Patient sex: M
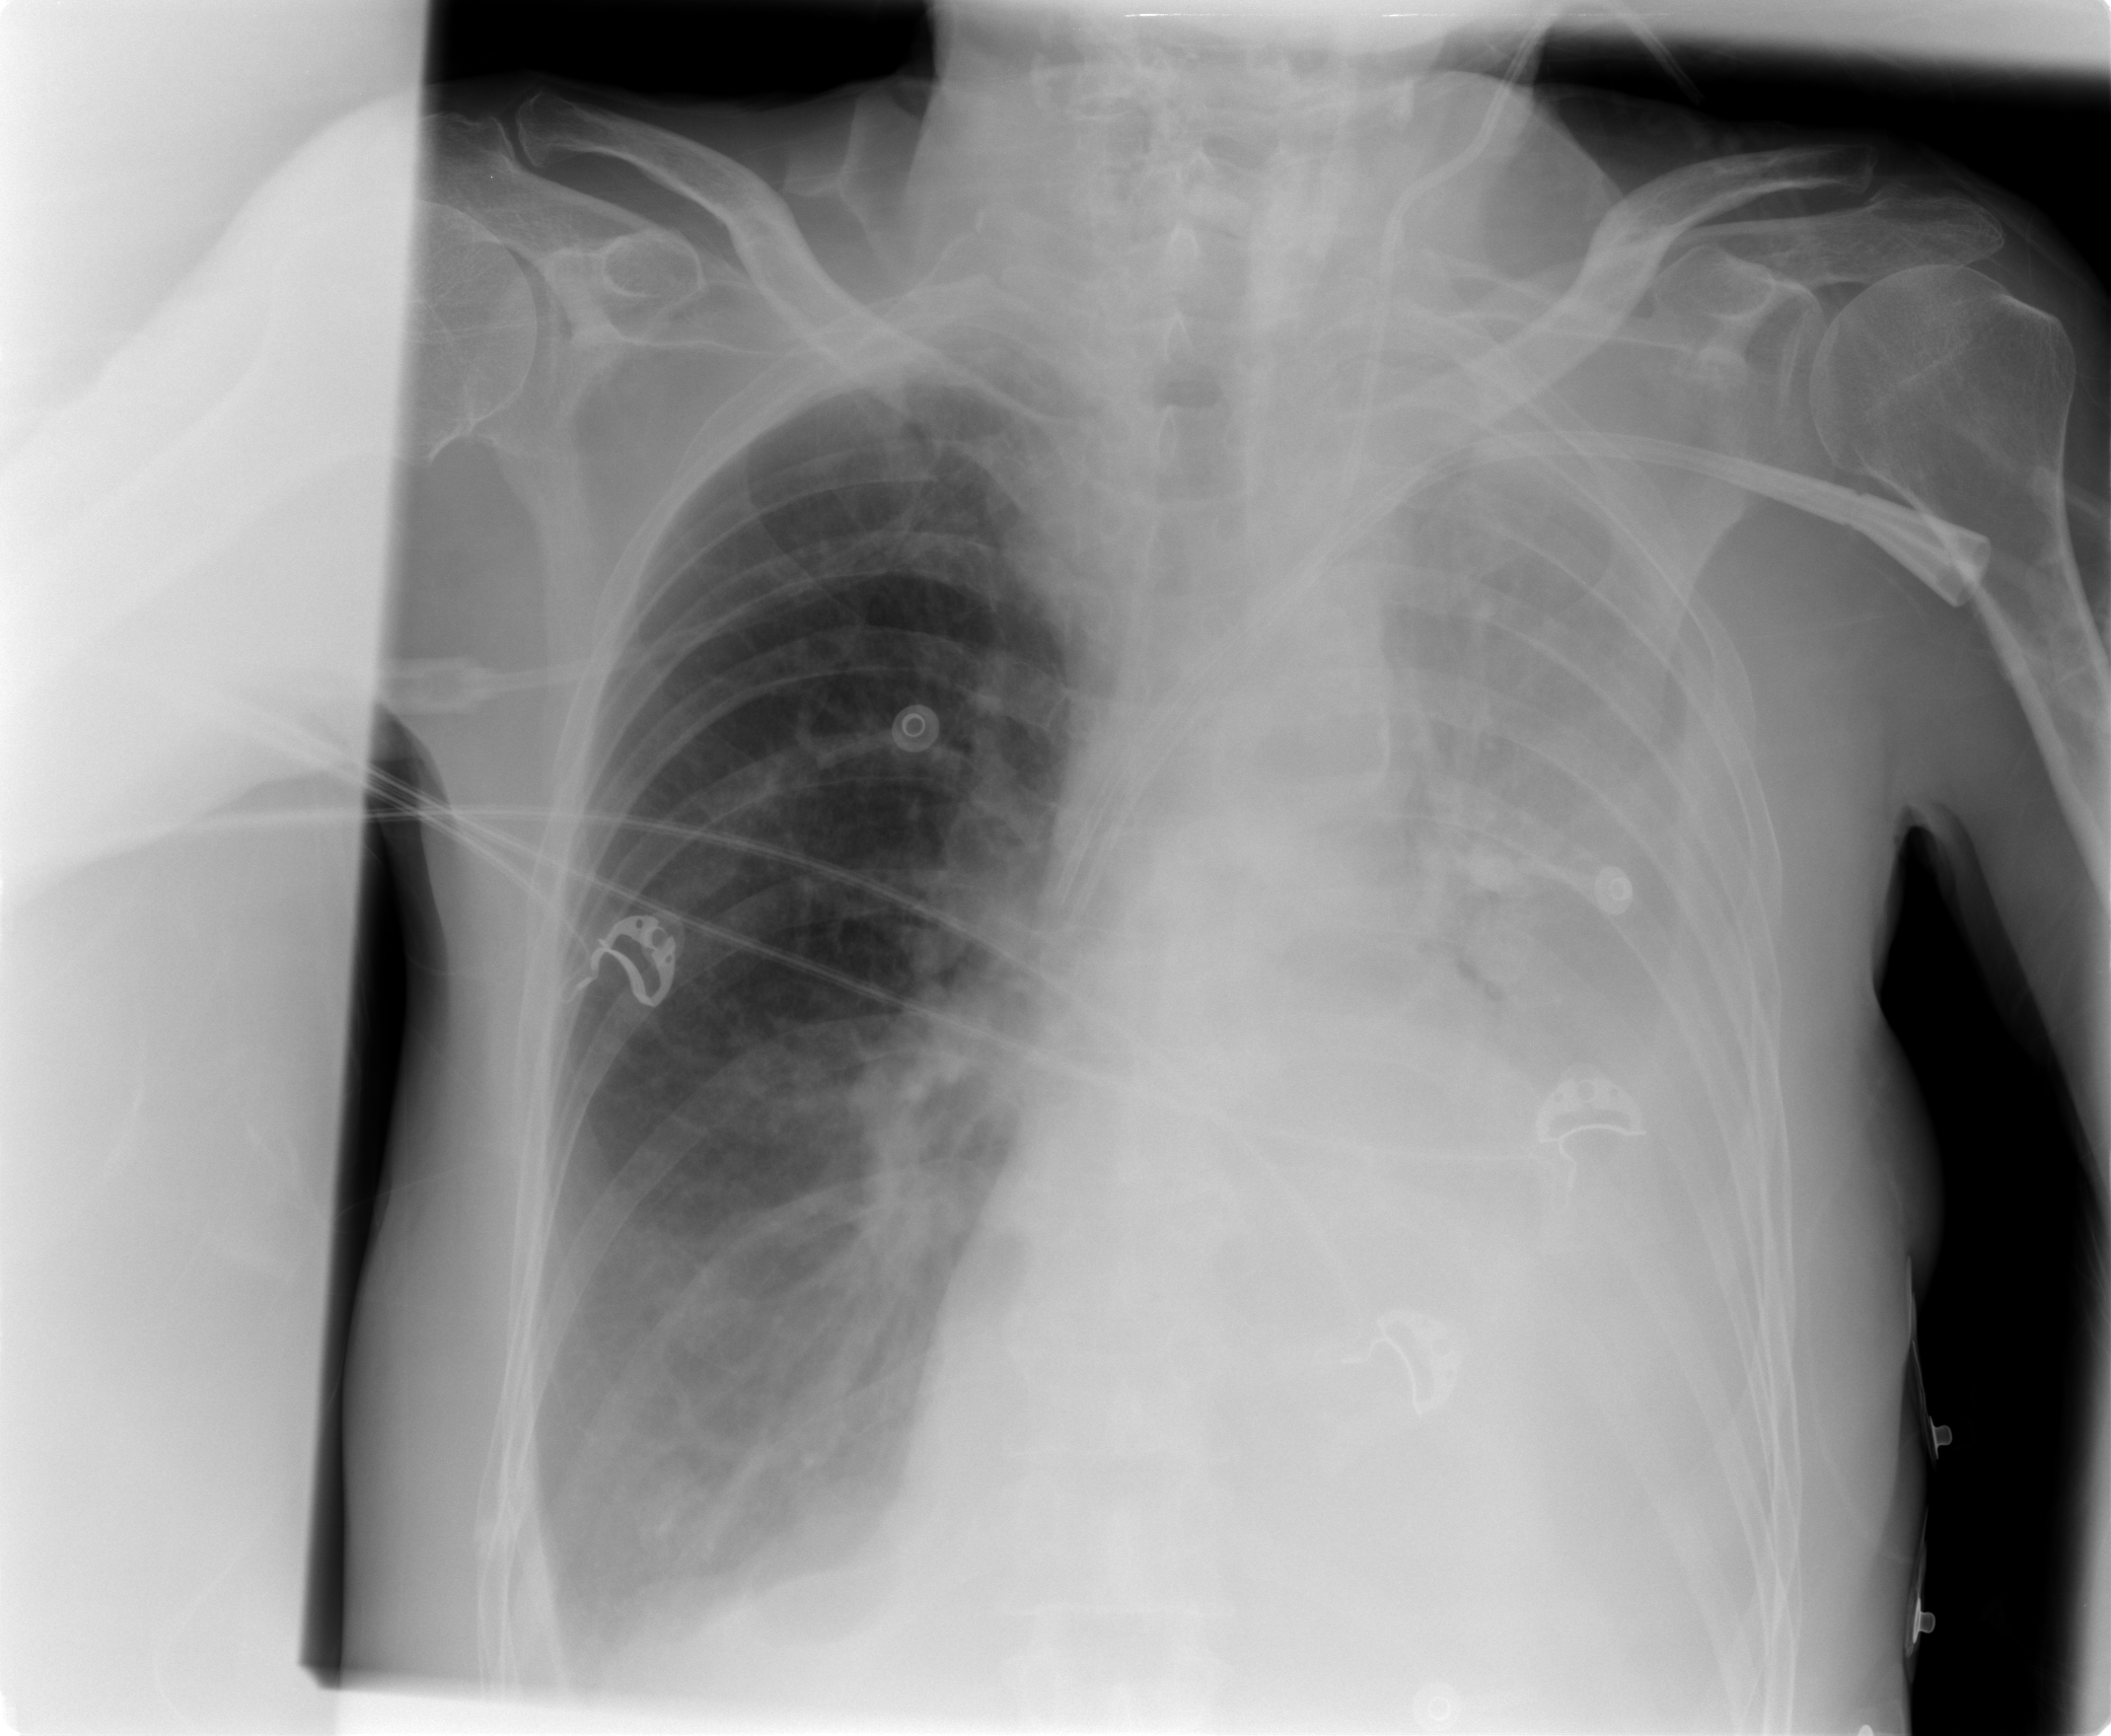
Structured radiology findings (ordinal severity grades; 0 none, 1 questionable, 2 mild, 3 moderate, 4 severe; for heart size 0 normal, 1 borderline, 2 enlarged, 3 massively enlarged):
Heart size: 0
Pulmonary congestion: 0
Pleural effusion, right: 2
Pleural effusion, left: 3
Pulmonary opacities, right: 0
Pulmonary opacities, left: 0
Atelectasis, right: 2
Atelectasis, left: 4